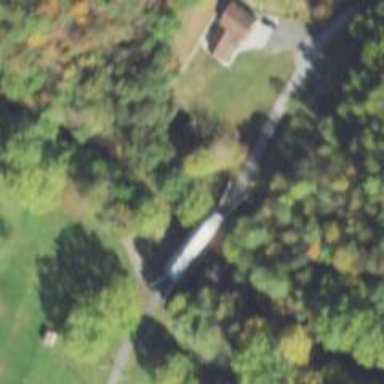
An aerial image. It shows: Covered bridge on residential road.